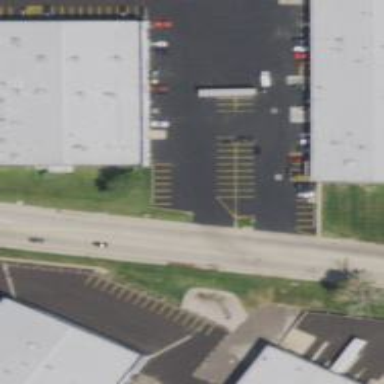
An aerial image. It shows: Commercial building.